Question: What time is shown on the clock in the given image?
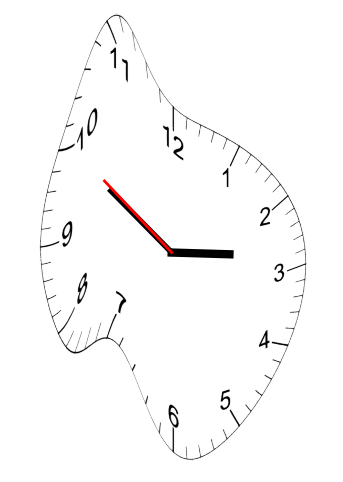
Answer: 02:49:50